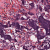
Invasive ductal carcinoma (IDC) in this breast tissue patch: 1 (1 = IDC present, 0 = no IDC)